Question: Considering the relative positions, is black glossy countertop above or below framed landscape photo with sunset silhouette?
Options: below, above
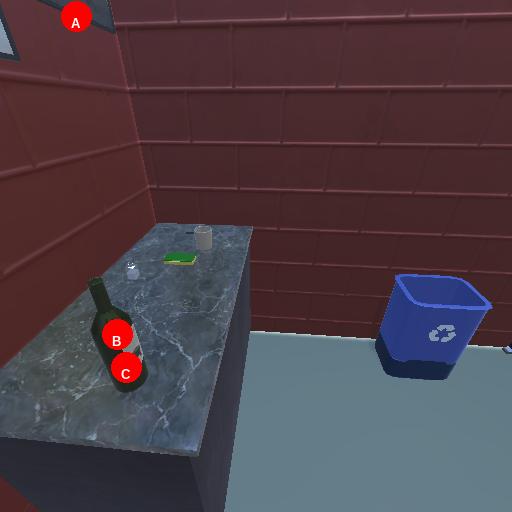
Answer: below